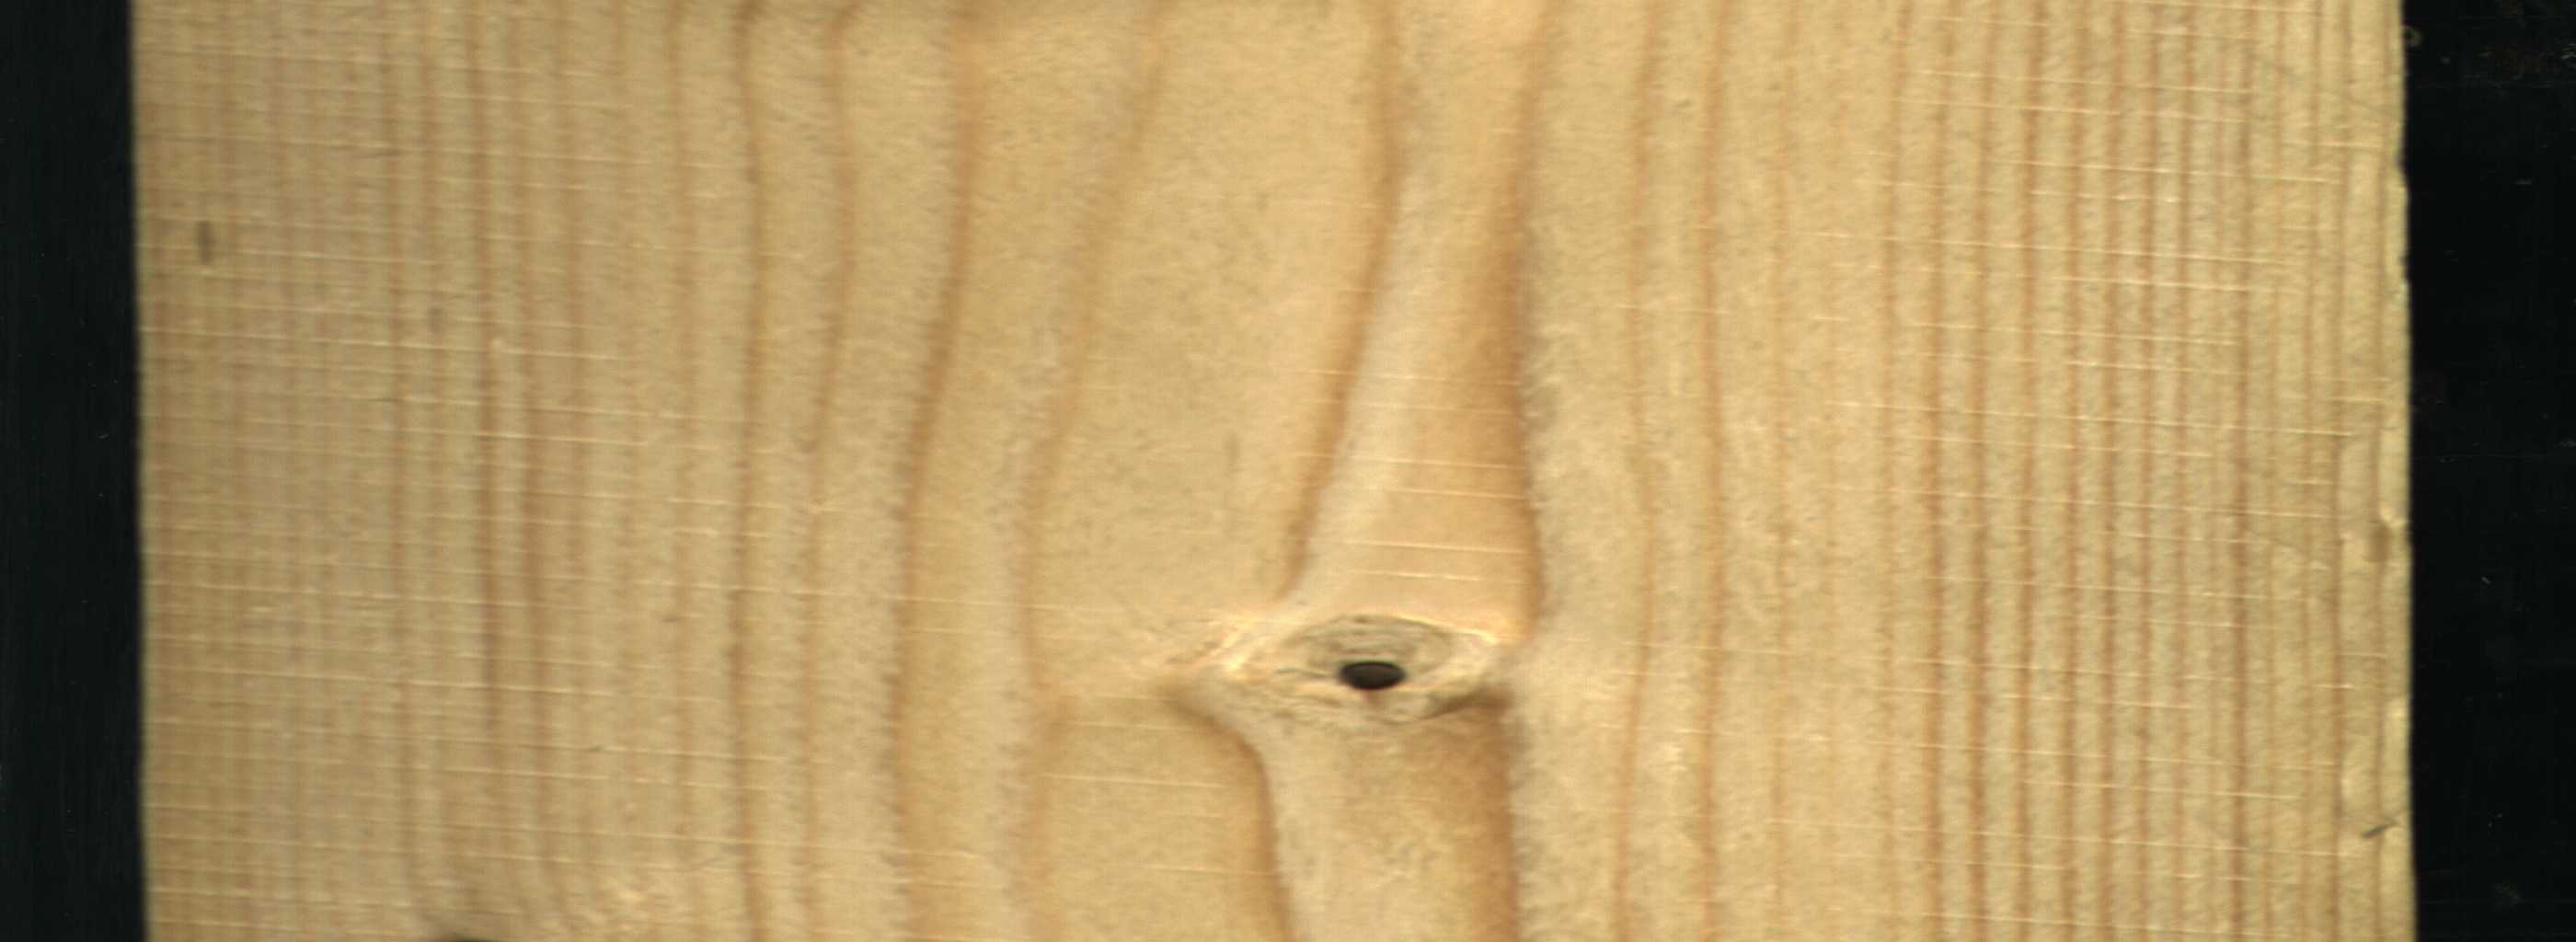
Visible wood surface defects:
Dead_Knot